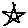
Label: star